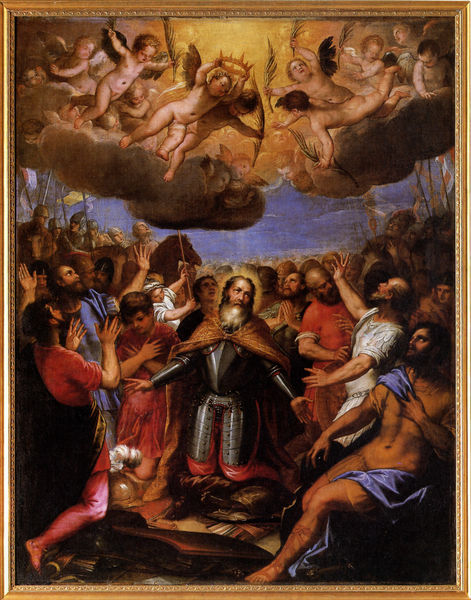
Titel: Martyrium des Hl. Mauritius
Künstler: Hans Rottenhammer
Standort: Freising
Institution: Diözesanmuseum
Schlagwörter: akt, blau, feder, feuer, flügel, gemälde, gott, himmel, körper, mann, nackt, umhang, weiß, wolken, gelb, menschen, ocker, braun, frau, grau, licht, männer, schwarz, ölbild, rot, tuch, wolke, menge, bart, arme, bärtig, johannes, gesten, hände, erde, zweige, sonne, gewand, gold, mantel, stoff, tücher, krone, pferd, pferde, reiter, engel, putte, putto, bein, fahnen, fahne, flagge, figuren, krieg, schlacht, blue, church, crowd, crown, cushion, feathers, hands, kissen, könig, lanze, men, oil, people, pillow, red, religious, robes, soldaten, soldier, soldiers, white, black, group, nose, painting, yellow, glatze, metall, deutsch, palm, palmwedel, junge, barfuss, eisen, glaube, strahlen, zweig, waffen, knien, soldat, furcht, ausgebreitet, helm, beten, tizian, ritter, heer, rüstung, altar, halbrund, palmenzweige, palmzweige, harnisch, heiligenschein, leib, nimbus, silver, jesus, verdammnis, angel, angels, cloud, clouds, heaven, horses, man, naked, nude, sky, knieend, kniend, knieen, krönung, houses, death, heiliger, lanzen, palmen, armor, armour, child, drapes, knight, heilige, märtyrer, opfer, speere, light, anbeten, erleuchtung, heilig, putten, mittelfeld, jubel, anbetung, gloriole, mouth, army, putti, allegory, battle, beard, martyr, petrus, prophet, saint, auferstehung, wings, mäner, himmelfahrt, children, flag, bright, cherub, cherubs, cupid, drape, drapery, flags, human, arms, cape, cloak, draped, leaves, history, renaissance, palmblätter, prayer, rüstungen, grlb, heavens, menschn, medieval, religion, amnn, war, horse, fingers, pfingsten, god, winged, erstaunen, christ, baby, gebete, fürbitte, humans, christian, artus, clothing, goldlicht, plate, branch, stefan, bible, kneeling, stick, el greco, palms, biblical, pray, märtyrerpalmen, beschwörung, scary, wing, praying, crowds, kneeing, engel heer, geair, georg, glaeubige, heiligenschein], himmelstore, himmlisches heer, earth, vision, looking down, babies, halo, george, holy, dying, spear, looking up, divine, heavenly, kneel, history painting, dinner, warriors, couds, raised, könung, lance, weapons, bild engel, bear, rembrandt, adoration, ascension, miracle, last supper, cerub, saint john, balck, infants, lazarus, up, guest, sin, saviour, thorn, aura, glue, mean, ritterr, deity, suttubg, heiliggenschein, #art, childrem, wathcful, torah, spare, 1600s, standards, visions, divin, heaven angels clouds, engel krone rüstung apotheose anbetung, draper, saint anthony, maleri, menschengruppe, masse, renianscence, hailo, sholger